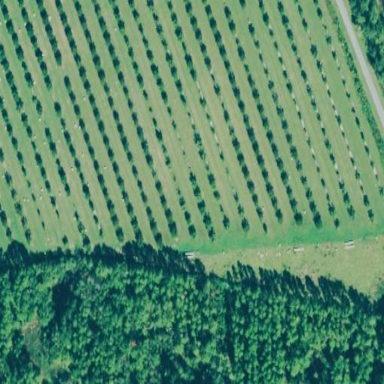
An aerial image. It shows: Orchard.